Question: I have the following HTML:
'''
<div class="gallery-item">
<a href="ddd.pdf" style="display:block; width: 100%;">
<span id="filename_1" style="white-space: nowrap;">Hello</span>
</a>
<div id="commands">
<input type="text" readonly="readonly" value="https://blob">
<a href="sdfasdfasdfasdf">Delete</a>
</div>
</div>
'''
CSS:
'''
.gallery-item {
border: 1px #AAA solid;
display: inline-block;
margin: 2px;
padding 2px;
width: 130px;
height: 90px;
text-align: center;
border-radius: 5px;
vertical-align: middle;
}
.gallery-item #commands {
line-height: 4px;
padding-bottom: 1px;
vertical-align: bottom;
bottom: 1px;
}
'''
I want to align 'commands' div to the bottom of 'gallery-item' classed div. None of the above worked, the 'commands' sticks to the preceding element:

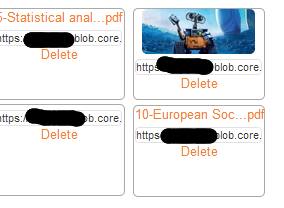
Answer: Add 'position: relative' to the parent.
'''
.gallery-item {
position: relative;
}
.gallery-item #commands {
position: absolute;
bottom: 1px;
}
'''
When you are using 'position'ing, you need to specify explicitly.